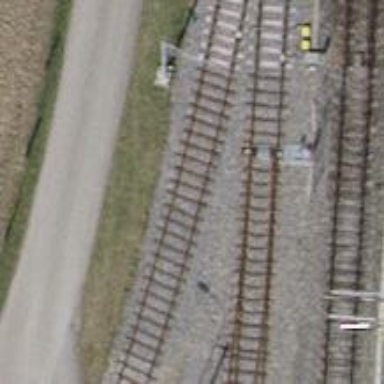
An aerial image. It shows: Railway switch.